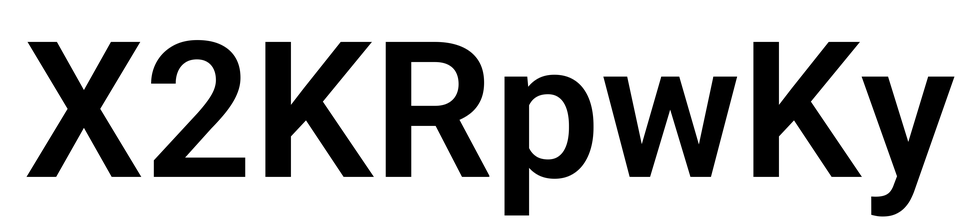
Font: Roboto_SemiBold